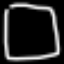
Label: square